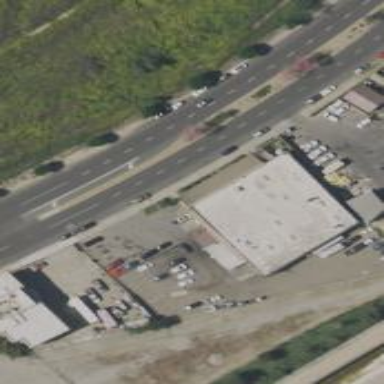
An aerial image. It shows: Warehouse building.